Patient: sex F, age 33
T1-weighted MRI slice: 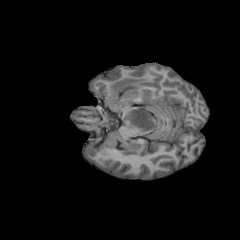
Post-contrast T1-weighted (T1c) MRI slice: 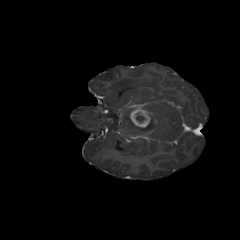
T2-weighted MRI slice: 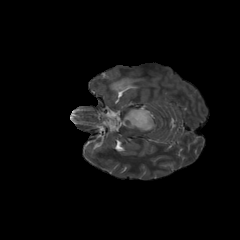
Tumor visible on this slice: yes
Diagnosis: Glioblastoma, IDH-wildtype
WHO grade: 4